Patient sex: M
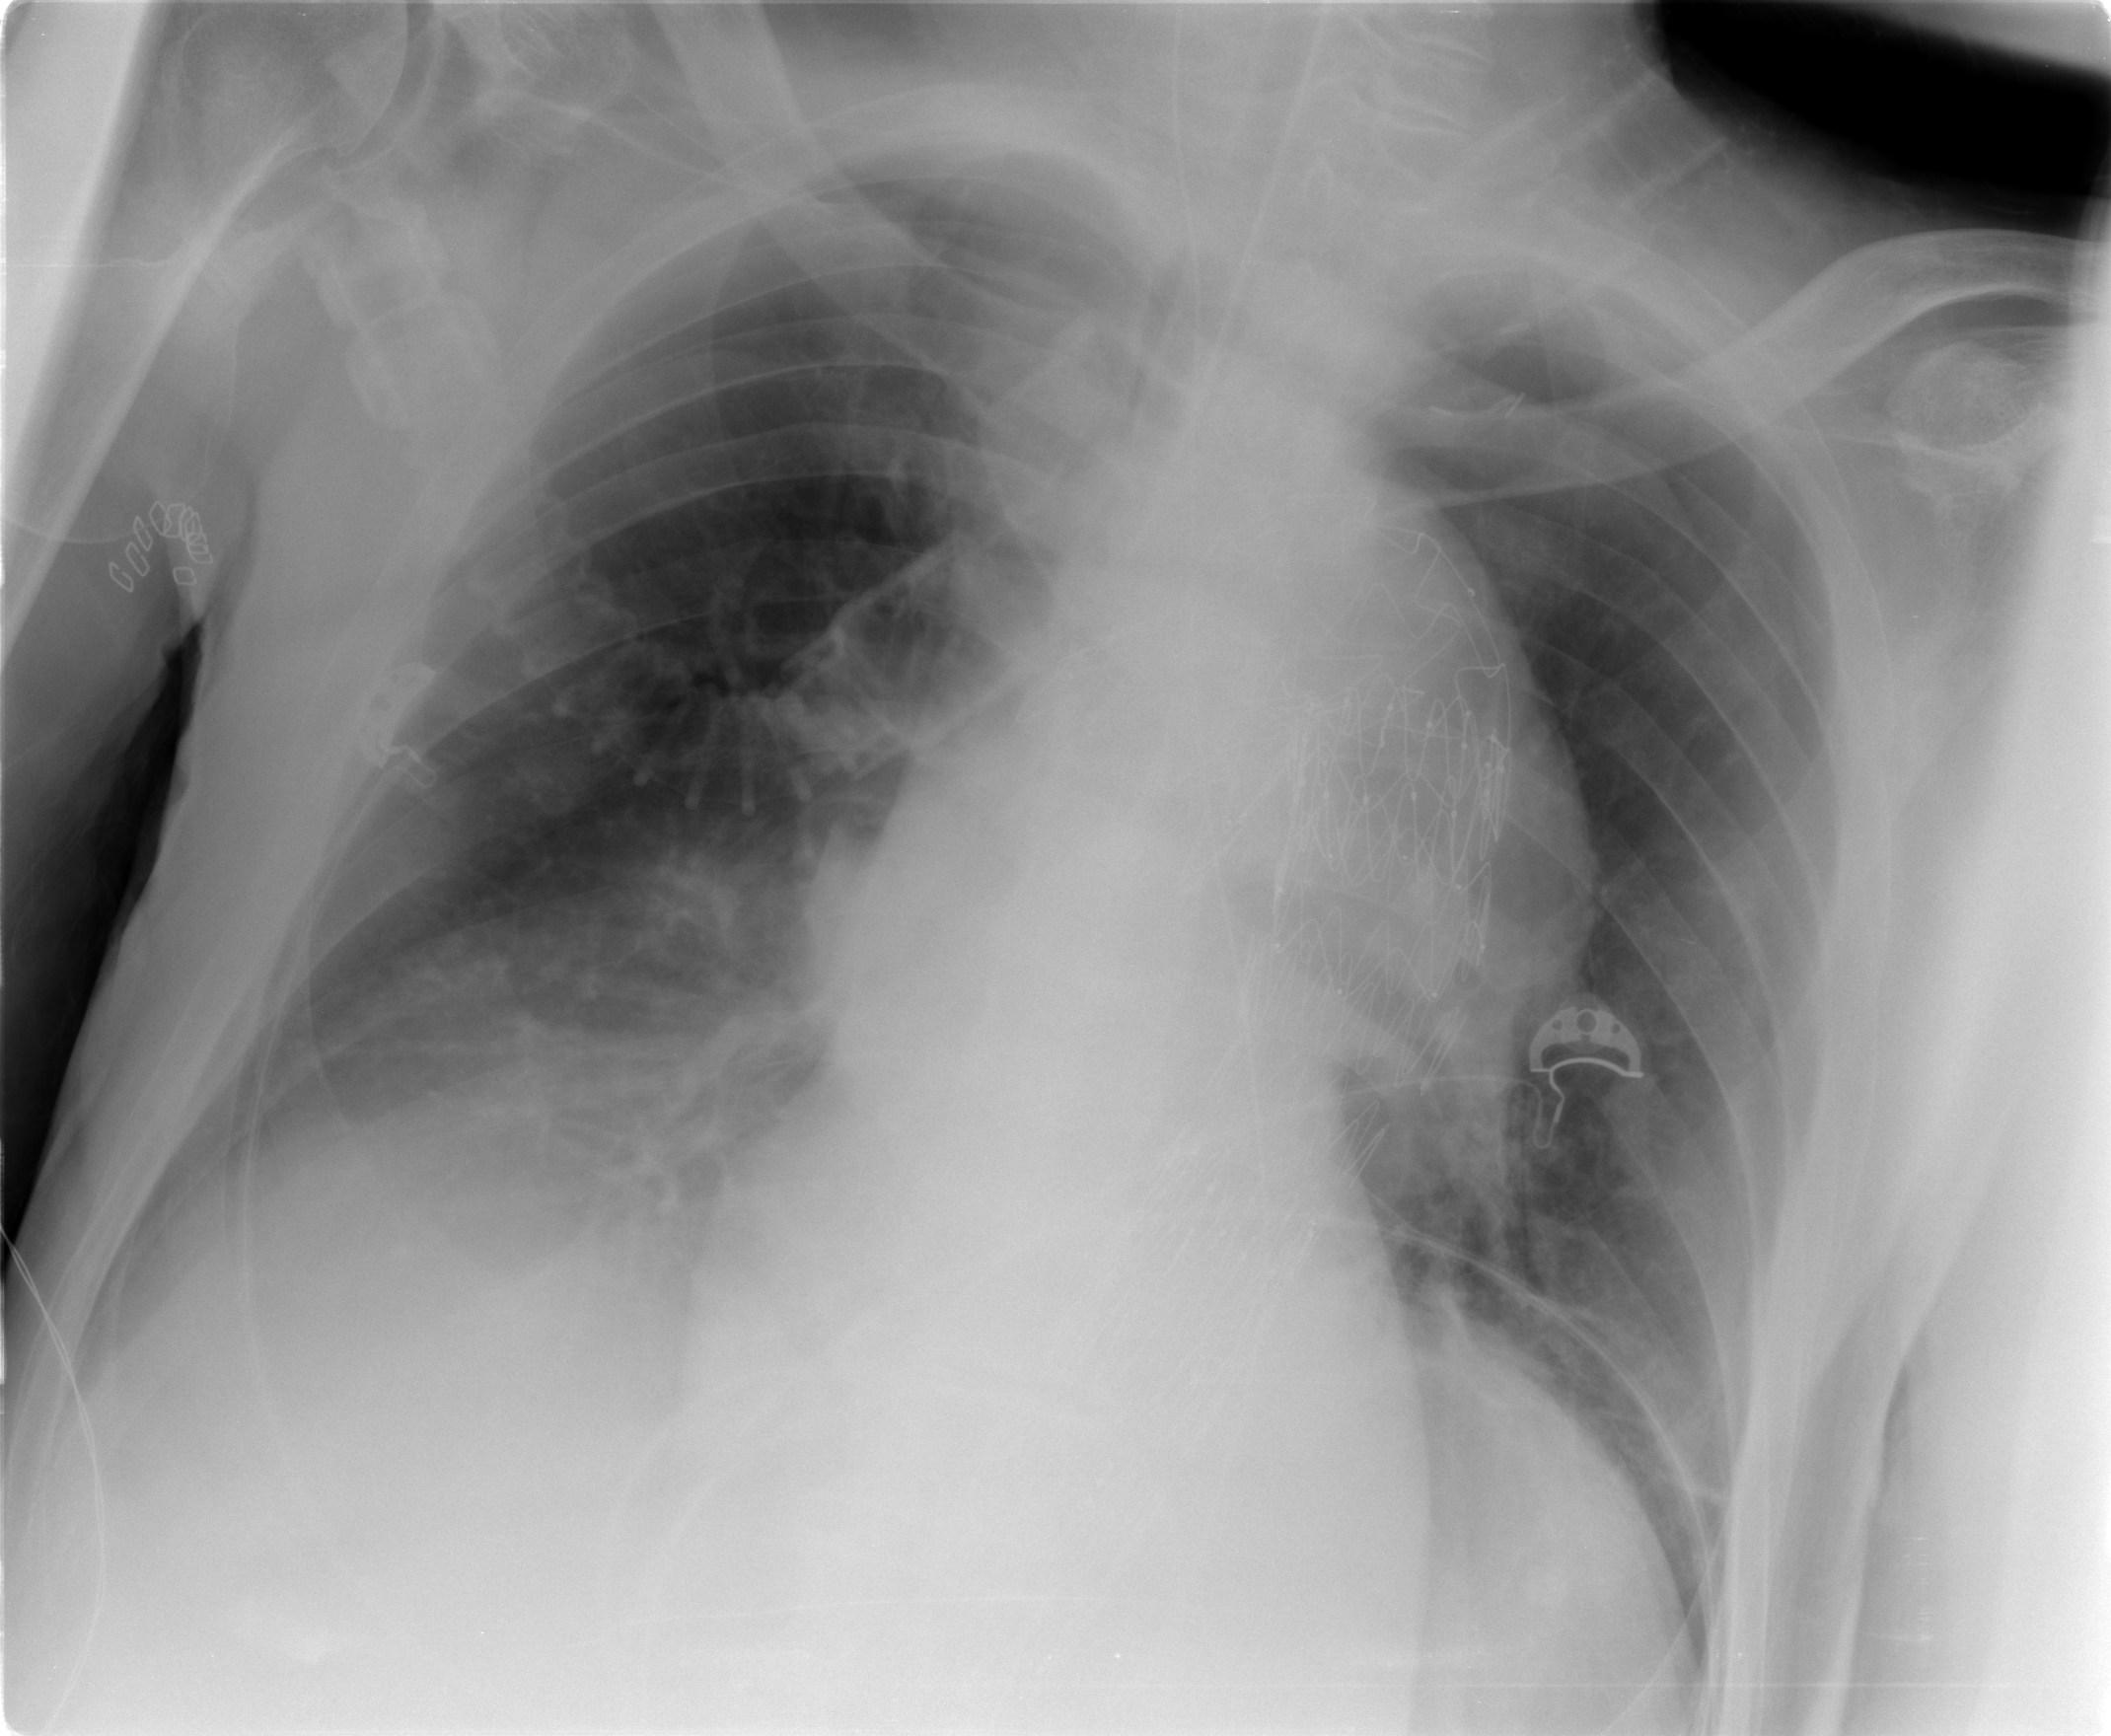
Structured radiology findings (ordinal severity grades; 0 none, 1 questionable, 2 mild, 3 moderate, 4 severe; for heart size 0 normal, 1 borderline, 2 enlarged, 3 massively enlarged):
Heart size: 0
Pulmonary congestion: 0
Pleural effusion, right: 2
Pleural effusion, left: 0
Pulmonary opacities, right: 3
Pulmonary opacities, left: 0
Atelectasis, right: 2
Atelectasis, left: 2